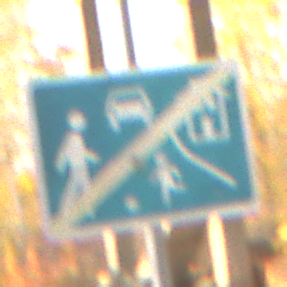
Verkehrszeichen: EndeVerkehrsberuhigterBereich
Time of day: SunriseSunset
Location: Roofed (Suburban)
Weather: Clear
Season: NotSpecified
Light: Natural